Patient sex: M
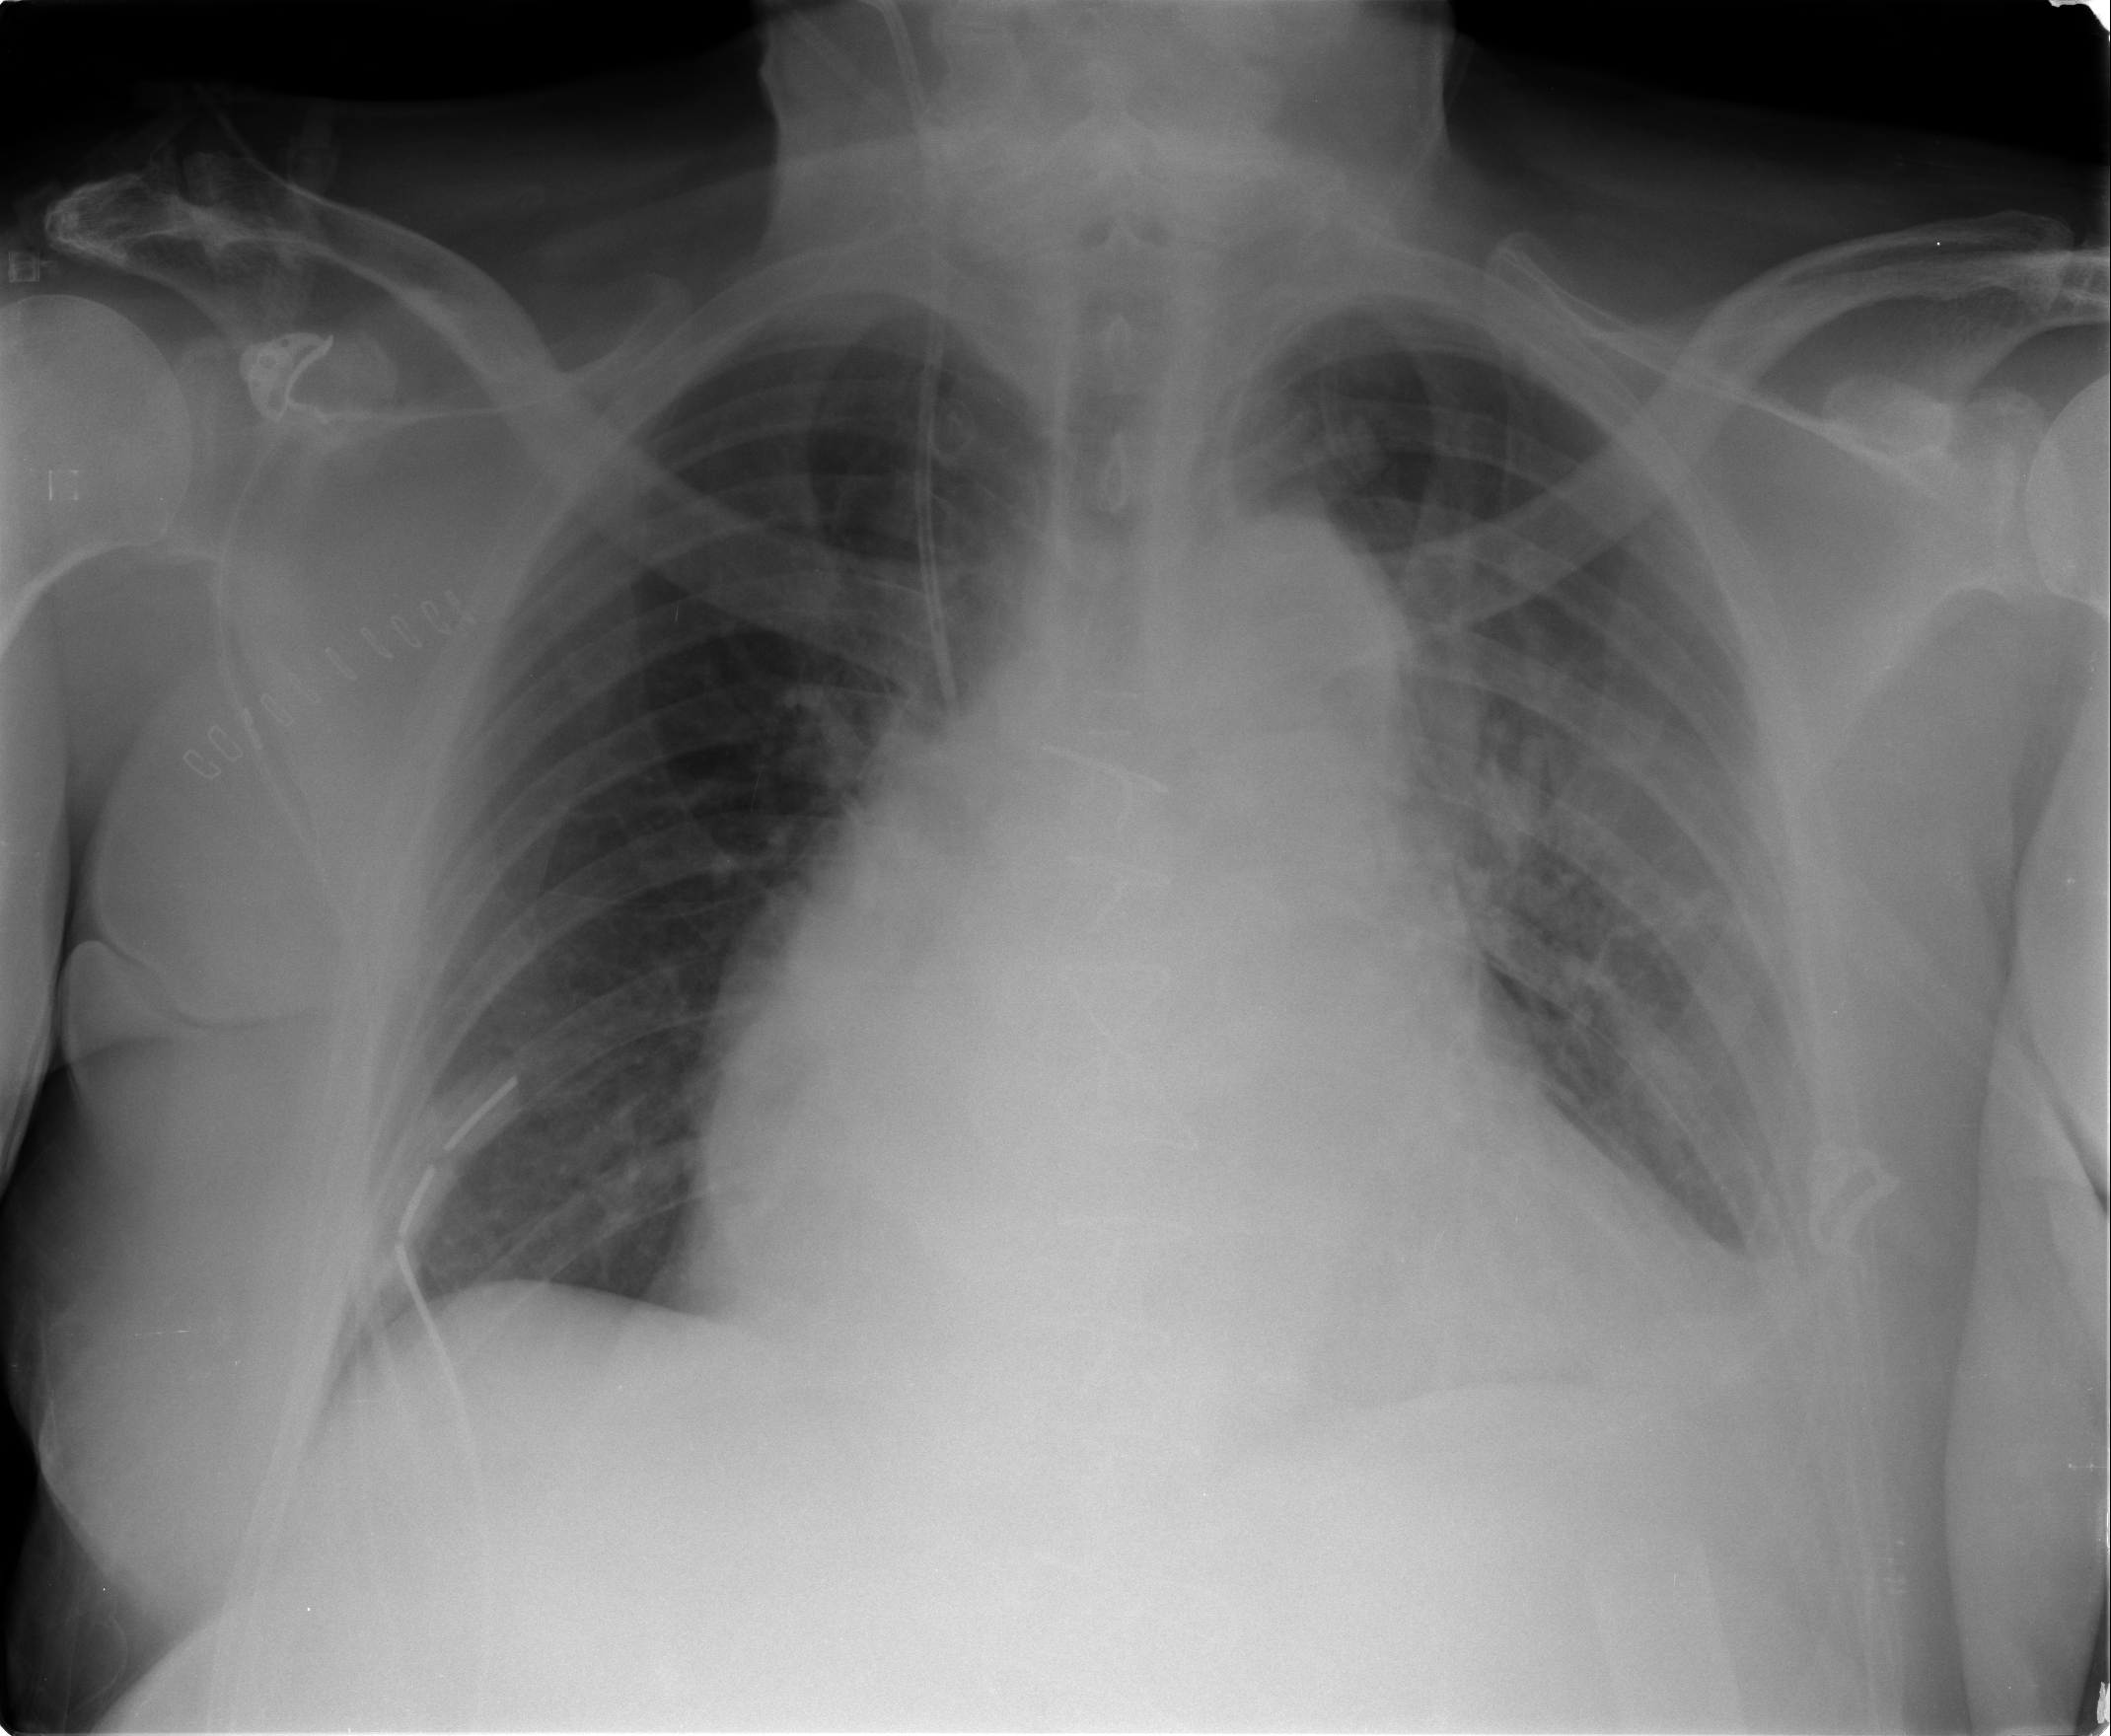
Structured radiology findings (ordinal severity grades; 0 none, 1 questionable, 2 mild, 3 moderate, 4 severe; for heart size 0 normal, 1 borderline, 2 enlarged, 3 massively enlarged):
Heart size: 3
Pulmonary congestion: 2
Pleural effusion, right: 0
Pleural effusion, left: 2
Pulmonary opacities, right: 0
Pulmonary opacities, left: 1
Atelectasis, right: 2
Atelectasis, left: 2